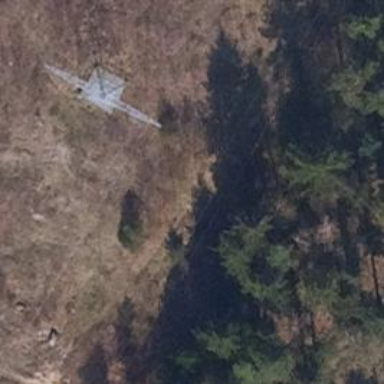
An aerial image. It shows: Minor power line with 3 cables.